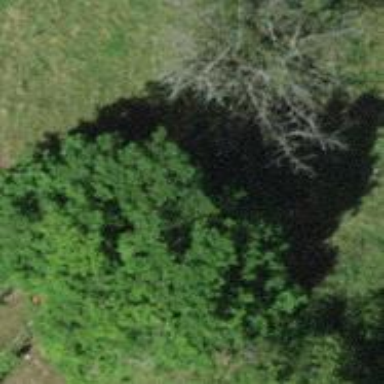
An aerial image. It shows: Beautiful tree in nature.